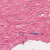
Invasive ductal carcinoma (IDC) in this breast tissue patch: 0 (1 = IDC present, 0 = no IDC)